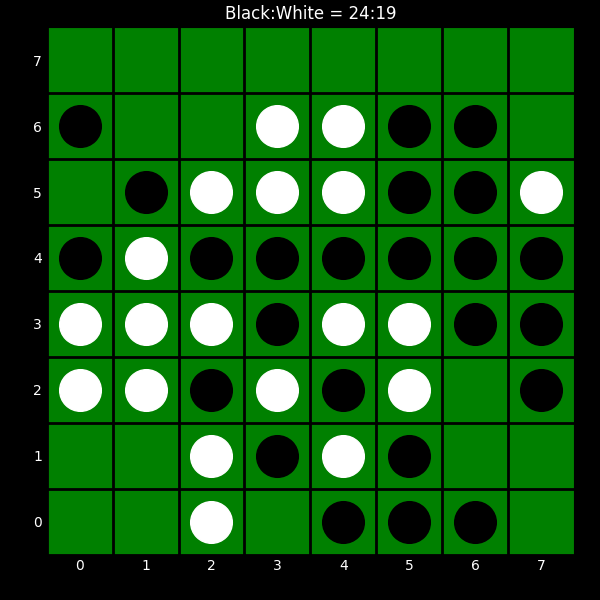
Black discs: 24
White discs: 19